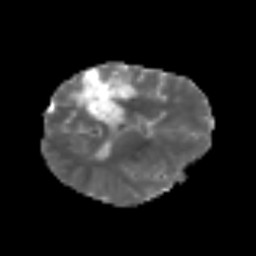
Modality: MD
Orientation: axial
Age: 62
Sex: female
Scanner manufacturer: siemens
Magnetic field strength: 3 T
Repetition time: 3.2 s
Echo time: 0.081 s